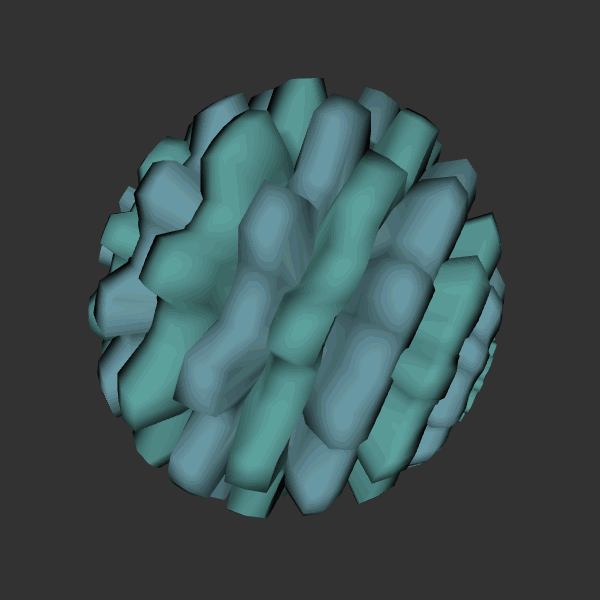
Background: dark